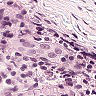
Metastatic tissue present: yes